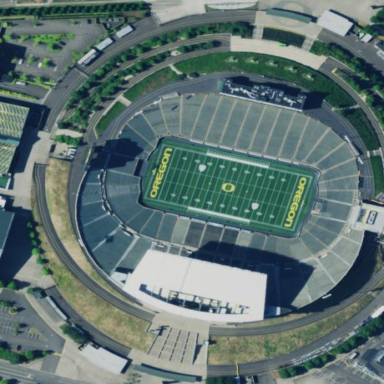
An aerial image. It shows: Stadium used for American football matches.